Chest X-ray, PA view. Patient: 55 years old, sex M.
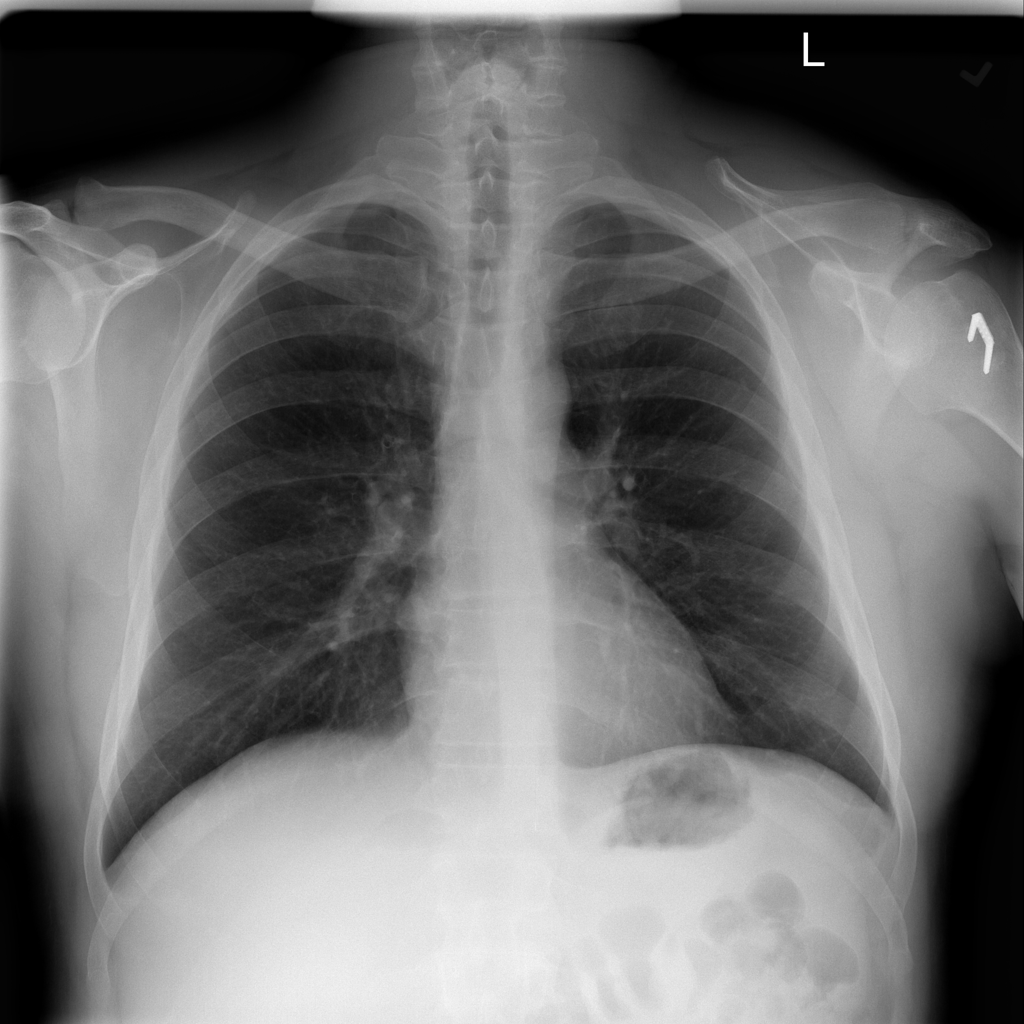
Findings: Fibrosis